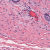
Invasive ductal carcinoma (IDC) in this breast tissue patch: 0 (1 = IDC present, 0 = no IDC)